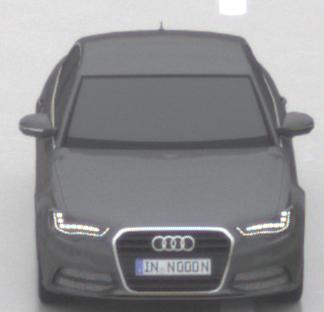
Make: Audi
Model: A6 2.0 TFSI
Detailed model: A6 (C7) Limousine
Model produced from: 2011/10
Model produced until: 2014/09
Doors: 4
Color: gray
Road condition: wet road
Daytime: midday
Contrast: low contrast